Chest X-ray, AP view. Patient: 63 years old, sex M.
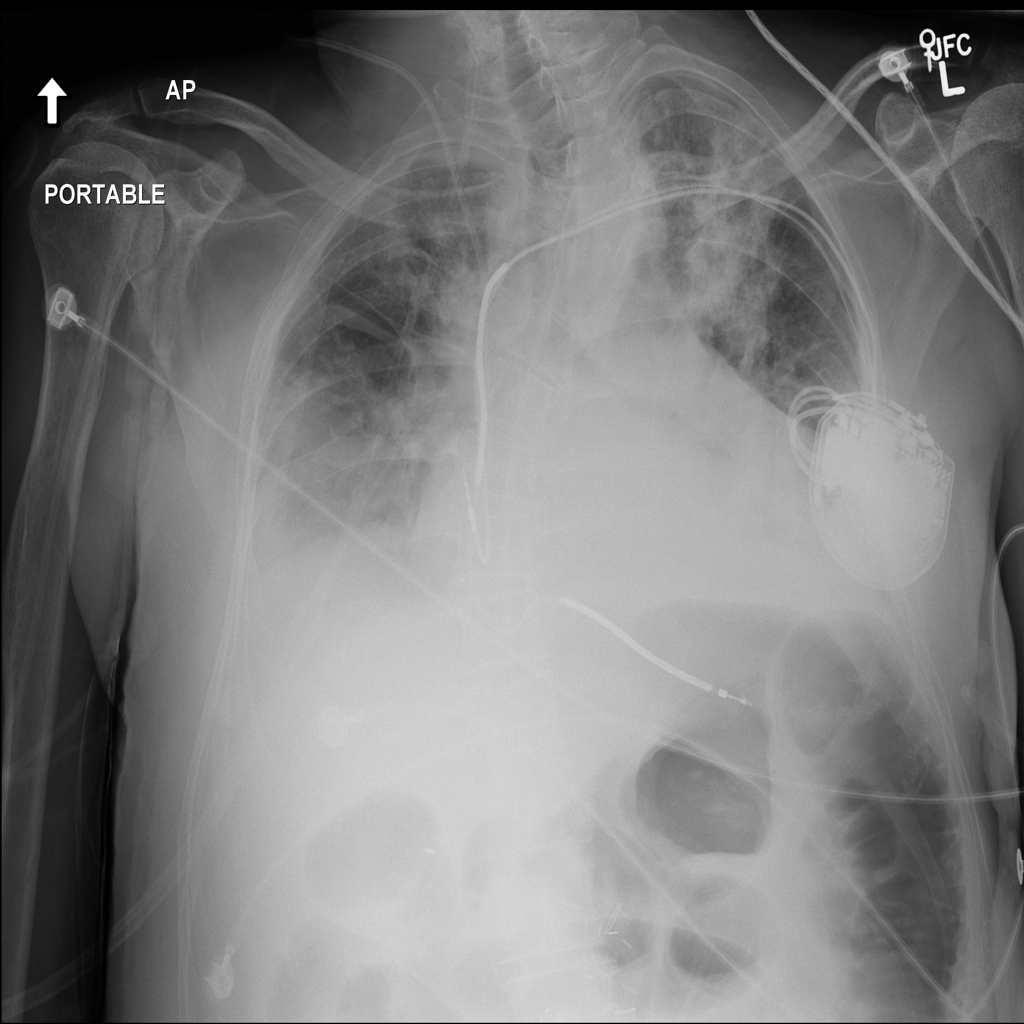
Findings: No Finding